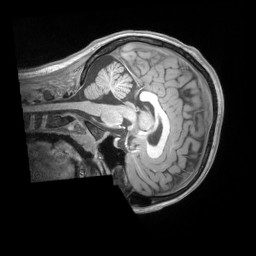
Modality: T1w
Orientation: sagittal
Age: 12
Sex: male
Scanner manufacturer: siemens
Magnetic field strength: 3 T
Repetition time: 2.53 s
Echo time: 0.00164 s